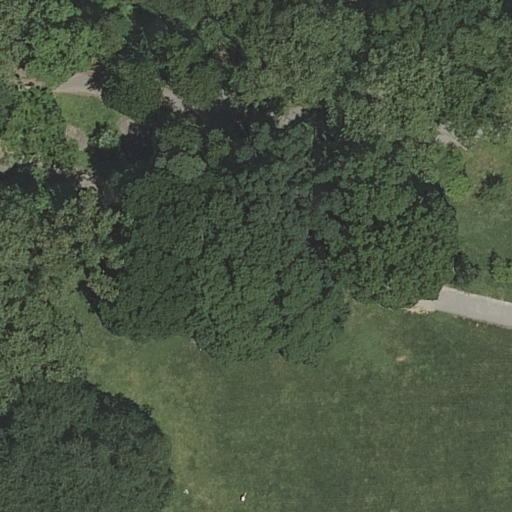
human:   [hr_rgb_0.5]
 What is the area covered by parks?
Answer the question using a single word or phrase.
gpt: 10633m2

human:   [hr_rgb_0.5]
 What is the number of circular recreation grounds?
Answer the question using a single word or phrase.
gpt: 0

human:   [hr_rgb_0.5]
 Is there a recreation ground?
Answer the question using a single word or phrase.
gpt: yes

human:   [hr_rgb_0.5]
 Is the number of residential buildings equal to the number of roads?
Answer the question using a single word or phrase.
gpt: no

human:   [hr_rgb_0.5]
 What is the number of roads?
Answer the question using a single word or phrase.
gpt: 3

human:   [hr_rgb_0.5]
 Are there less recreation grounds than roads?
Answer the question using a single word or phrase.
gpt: yes

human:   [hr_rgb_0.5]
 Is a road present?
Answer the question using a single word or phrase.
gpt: yes

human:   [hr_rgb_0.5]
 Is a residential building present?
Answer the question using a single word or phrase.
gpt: no

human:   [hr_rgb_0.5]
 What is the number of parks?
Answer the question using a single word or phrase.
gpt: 1

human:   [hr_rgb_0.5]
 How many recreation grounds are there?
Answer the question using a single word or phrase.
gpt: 1

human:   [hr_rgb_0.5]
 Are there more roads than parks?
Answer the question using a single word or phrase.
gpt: yes

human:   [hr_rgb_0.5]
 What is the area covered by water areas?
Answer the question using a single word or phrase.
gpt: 0m2

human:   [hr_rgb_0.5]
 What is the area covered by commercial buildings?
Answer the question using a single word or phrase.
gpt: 0m2

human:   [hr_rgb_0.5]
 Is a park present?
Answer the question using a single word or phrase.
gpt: yes

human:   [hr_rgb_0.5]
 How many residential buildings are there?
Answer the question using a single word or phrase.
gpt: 0

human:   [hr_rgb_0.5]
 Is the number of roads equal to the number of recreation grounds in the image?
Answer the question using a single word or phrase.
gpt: no

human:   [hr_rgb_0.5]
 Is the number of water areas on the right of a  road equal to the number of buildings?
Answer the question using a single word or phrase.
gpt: yes

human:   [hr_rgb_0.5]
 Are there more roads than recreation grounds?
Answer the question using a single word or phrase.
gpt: yes

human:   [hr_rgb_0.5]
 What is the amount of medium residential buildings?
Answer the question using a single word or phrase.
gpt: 0

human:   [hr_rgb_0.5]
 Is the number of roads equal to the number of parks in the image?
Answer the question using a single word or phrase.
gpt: no

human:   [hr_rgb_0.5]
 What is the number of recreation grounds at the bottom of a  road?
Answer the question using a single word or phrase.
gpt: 1

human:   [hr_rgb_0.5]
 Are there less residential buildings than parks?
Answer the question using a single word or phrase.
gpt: yes

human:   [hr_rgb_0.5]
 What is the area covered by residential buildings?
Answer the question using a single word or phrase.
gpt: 0m2

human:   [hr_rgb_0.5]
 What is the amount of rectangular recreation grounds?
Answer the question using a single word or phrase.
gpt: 0

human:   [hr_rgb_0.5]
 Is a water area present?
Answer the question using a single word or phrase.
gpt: no

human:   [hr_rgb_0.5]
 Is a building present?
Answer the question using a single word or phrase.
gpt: no

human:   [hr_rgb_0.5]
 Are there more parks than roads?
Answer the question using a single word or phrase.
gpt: no

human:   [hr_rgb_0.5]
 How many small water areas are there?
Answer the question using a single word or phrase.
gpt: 0

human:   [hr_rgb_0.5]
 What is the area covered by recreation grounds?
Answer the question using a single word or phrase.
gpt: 3774m2

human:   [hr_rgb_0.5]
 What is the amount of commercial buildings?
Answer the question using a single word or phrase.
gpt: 0

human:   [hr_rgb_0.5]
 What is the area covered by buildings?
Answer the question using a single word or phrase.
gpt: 0m2

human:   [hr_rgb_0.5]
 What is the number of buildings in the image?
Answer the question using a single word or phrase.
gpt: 0

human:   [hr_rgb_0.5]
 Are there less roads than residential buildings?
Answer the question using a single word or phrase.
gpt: no

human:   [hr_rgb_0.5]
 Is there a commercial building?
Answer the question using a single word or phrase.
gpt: no

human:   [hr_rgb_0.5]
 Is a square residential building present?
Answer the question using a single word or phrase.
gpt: no

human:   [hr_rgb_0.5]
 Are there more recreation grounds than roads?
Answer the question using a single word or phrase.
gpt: no

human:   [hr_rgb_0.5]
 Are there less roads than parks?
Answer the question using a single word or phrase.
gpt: no

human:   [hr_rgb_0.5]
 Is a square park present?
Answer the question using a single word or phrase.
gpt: no

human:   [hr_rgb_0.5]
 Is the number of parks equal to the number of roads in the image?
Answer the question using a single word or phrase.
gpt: no

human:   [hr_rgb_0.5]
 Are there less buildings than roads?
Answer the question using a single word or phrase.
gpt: yes

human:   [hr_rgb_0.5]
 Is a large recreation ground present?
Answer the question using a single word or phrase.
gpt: yes

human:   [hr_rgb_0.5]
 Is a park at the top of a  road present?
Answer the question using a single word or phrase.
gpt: yes

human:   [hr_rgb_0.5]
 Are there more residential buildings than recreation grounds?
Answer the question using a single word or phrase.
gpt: no

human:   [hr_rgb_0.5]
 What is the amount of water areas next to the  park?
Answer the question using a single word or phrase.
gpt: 0

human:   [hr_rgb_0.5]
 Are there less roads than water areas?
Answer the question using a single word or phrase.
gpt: no

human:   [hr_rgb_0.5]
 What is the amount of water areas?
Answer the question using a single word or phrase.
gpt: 0

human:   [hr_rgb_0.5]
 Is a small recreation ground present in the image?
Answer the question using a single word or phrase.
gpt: no

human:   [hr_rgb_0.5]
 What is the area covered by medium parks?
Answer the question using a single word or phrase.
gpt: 0m2

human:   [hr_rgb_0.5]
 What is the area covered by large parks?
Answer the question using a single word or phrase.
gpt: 10633m2

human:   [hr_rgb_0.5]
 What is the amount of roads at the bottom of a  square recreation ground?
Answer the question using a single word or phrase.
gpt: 0

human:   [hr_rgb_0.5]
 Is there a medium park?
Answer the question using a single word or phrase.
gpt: no

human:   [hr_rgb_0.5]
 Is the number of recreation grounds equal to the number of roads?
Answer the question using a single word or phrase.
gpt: no

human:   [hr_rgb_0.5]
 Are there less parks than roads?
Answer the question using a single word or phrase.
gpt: yes

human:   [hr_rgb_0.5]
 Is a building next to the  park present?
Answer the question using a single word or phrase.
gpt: no

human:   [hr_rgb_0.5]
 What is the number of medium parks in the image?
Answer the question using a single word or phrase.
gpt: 0

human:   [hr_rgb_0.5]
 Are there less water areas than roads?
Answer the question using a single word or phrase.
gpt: yes

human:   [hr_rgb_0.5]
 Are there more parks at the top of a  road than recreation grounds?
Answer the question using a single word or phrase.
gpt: no

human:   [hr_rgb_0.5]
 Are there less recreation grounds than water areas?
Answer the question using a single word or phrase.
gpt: no

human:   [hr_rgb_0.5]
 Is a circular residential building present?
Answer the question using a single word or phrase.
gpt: no

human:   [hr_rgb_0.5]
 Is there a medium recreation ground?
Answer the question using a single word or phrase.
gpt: no

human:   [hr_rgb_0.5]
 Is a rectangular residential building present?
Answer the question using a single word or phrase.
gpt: no

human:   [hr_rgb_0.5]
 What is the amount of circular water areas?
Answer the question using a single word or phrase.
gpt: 0

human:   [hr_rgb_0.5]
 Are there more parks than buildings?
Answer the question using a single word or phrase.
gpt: yes

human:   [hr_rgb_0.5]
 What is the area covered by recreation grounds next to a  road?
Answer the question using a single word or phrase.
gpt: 3774m2